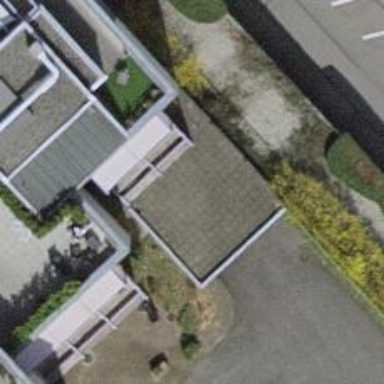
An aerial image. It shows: Parking area.